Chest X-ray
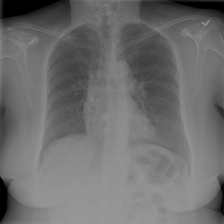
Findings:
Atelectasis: negative
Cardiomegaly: negative
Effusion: negative
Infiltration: negative
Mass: negative
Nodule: negative
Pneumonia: negative
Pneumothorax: negative
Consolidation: negative
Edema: negative
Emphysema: negative
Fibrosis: negative
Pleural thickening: negative
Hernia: negative